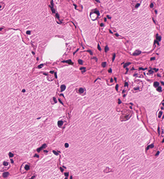
Tumor epithelial tissue: no
Tumor-associated stroma tissue: no
Normal tissue: yes